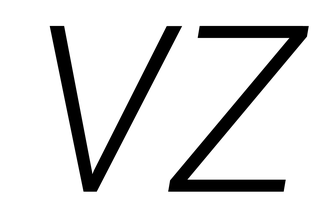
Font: Roboto-Italic_Light_Italic